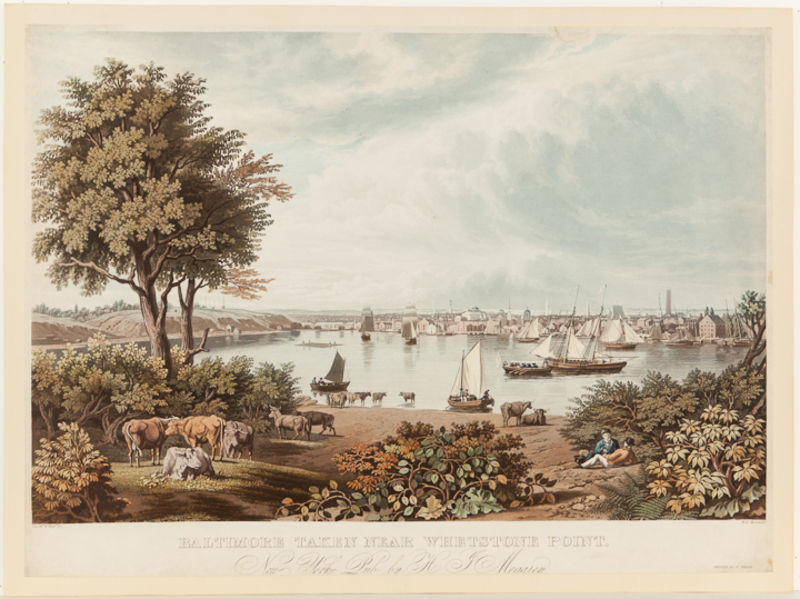
Titel: Baltimore Taken near Whetstone Point
Künstler: William James Bennett
Standort: Amherst (Massachusetts, USA)
Institution: Mead Art Museum, Amherst College
Schlagwörter: men, people, painting, sitting, print, reflection, brown, cloud, clouds, man, rock, rocks, sky, tree, lake, landscape, nature, ocean, sea, shore, water, houses, trees, river, bushes, plants, animals, writing, boats, town, rural, city, leaves, harbour, cattle, cows, branches, ships, bay, chimney, grazing, sailing, sails, reclining, text, countryside, sailboats, riverbank